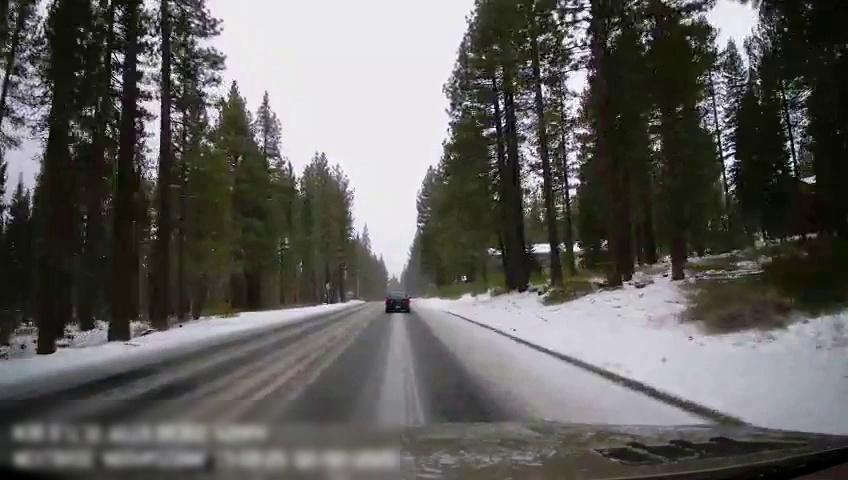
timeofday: Day
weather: Snowy
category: Drivable Space
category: Vehicles | Car
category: Lanes | Current Lane